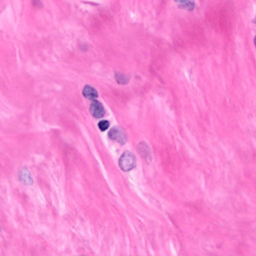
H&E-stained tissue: Breast